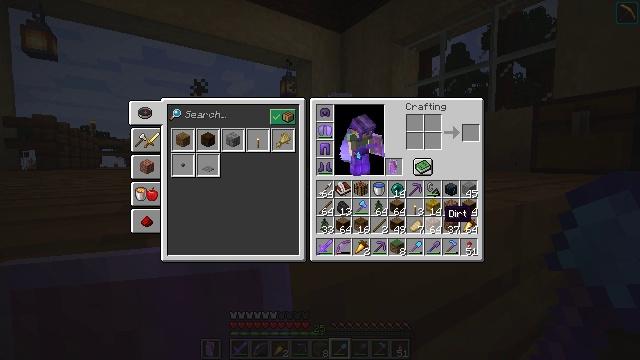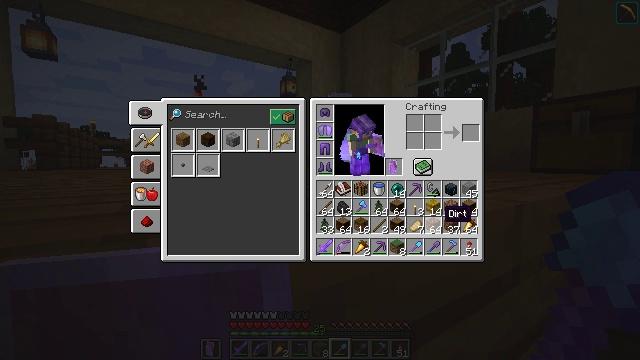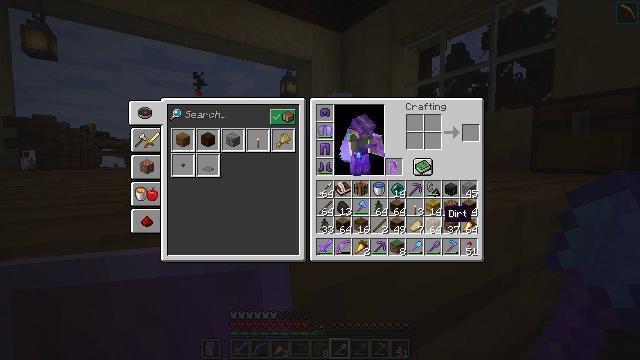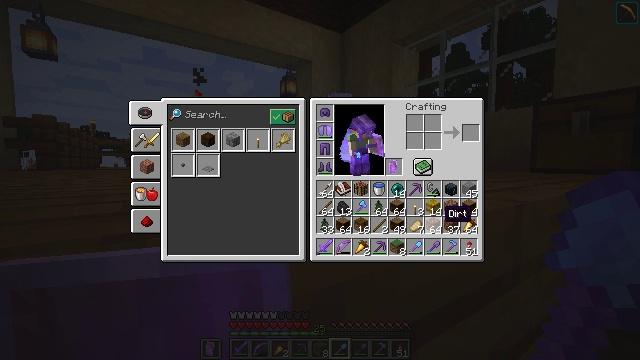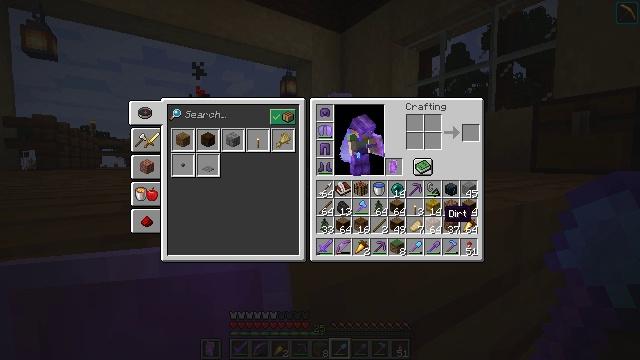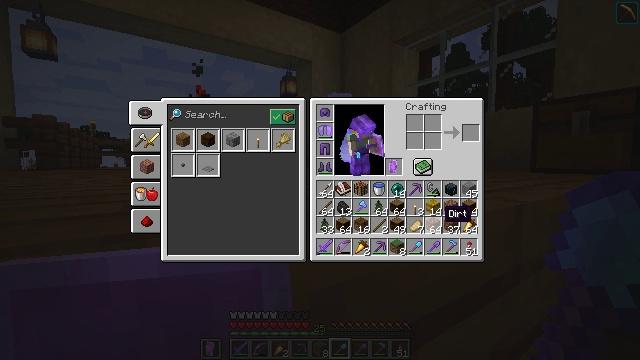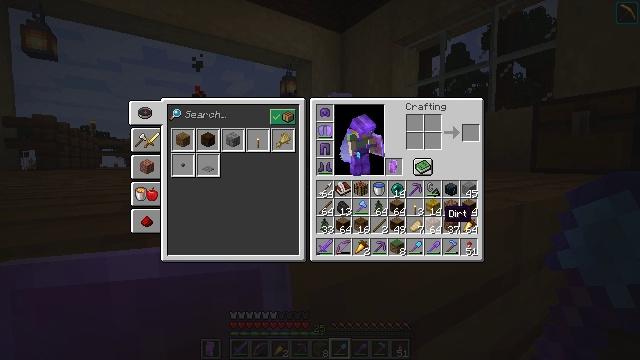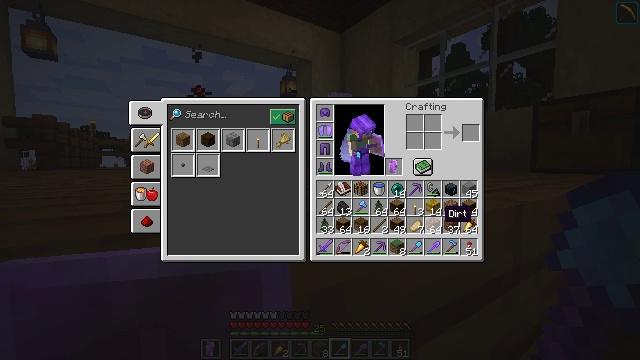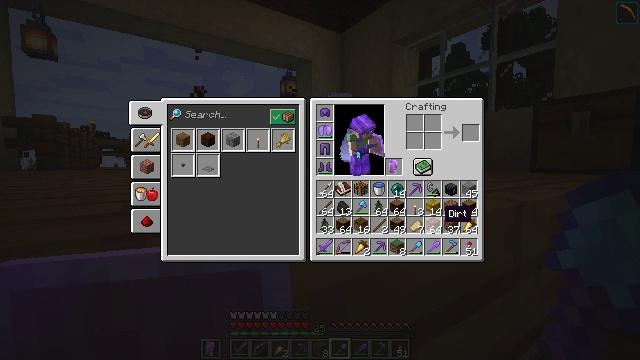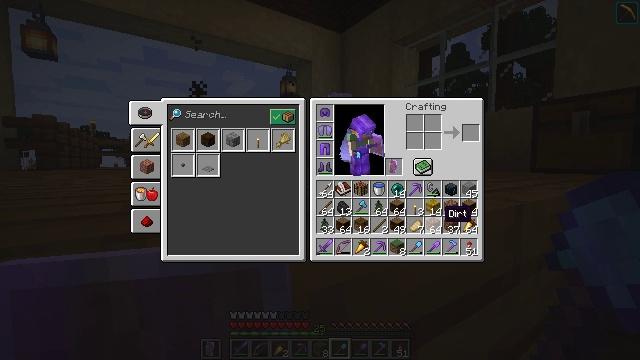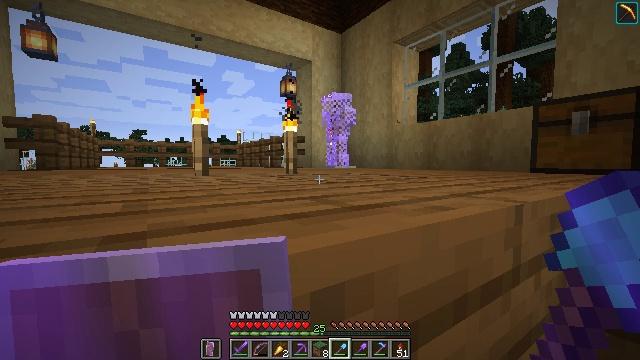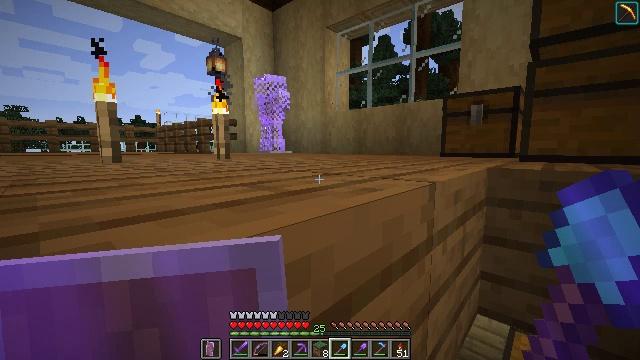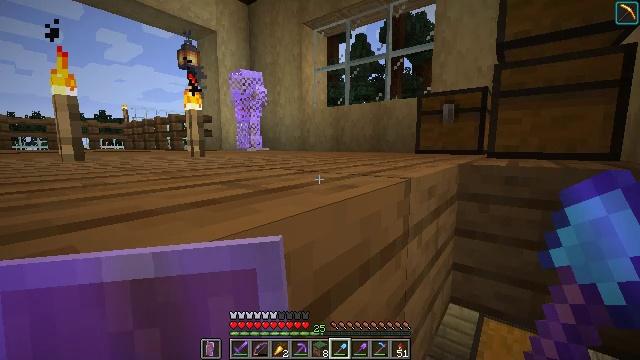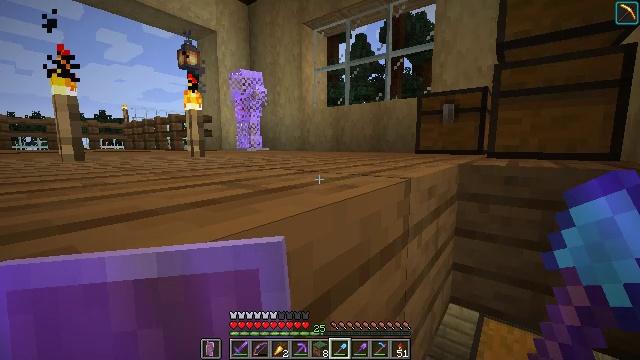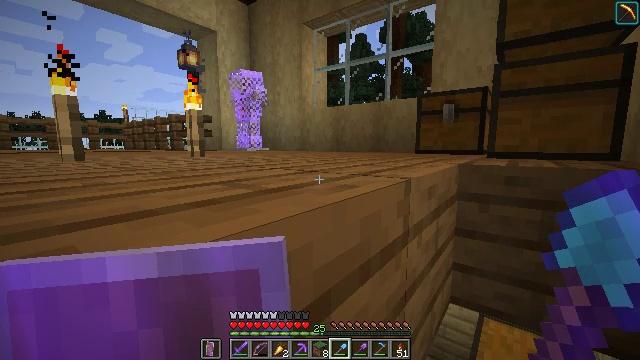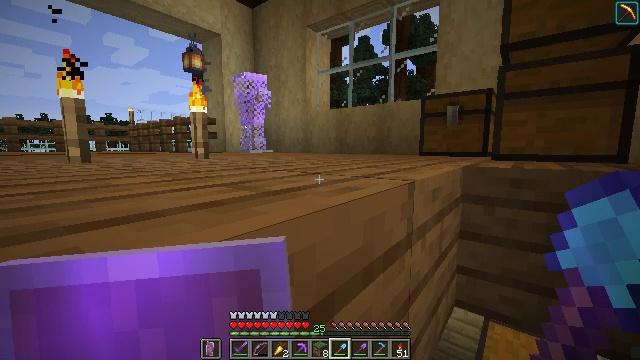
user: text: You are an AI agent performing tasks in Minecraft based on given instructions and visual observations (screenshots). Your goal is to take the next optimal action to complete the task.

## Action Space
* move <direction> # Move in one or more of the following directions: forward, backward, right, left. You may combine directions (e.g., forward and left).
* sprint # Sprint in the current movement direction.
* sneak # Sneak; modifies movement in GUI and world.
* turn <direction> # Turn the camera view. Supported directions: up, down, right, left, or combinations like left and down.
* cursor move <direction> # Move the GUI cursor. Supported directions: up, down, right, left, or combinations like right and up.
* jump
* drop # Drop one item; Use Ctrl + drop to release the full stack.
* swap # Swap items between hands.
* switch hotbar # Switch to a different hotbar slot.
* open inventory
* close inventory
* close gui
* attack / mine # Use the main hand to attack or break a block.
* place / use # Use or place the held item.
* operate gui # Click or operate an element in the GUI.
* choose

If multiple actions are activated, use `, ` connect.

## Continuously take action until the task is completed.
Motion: motion action
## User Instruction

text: Break the fern to clear the area.
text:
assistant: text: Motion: no_op
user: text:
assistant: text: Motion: no_op
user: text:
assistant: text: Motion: no_op
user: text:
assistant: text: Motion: no_op
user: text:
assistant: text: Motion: no_op
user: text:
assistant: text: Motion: no_op
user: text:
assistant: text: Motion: no_op
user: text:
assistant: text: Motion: no_op
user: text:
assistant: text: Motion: no_op
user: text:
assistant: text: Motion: no_op
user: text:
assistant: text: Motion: turn right and down
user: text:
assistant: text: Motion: turn right
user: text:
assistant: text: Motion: no_op
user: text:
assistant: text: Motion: no_op
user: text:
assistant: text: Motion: no_op
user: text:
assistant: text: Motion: turn left and up
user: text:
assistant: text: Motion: move right, turn right and down
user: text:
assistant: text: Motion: move right, turn right and down
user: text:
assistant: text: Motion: move forward and move right
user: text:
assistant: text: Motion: move forward and move right
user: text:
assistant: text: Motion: move forward and move right, turn down
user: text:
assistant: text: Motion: move forward and move right
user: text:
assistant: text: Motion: move forward and move right, turn right and down
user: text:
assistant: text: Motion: move forward and move right, turn down
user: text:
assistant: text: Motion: move forward and move right, turn left and down
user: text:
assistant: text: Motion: turn left
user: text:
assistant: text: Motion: turn left and down
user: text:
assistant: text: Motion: turn left and down
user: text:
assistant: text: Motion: no_op
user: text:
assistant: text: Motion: no_op